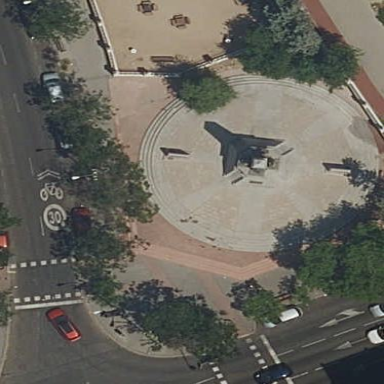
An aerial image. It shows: Historical memorial featuring statue.